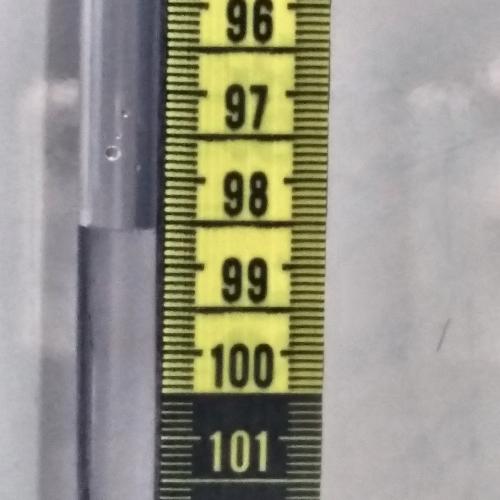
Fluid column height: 98.6 cm